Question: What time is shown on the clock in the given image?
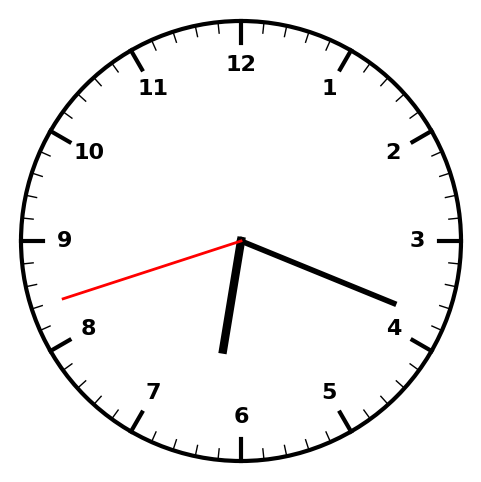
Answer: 06:18:42